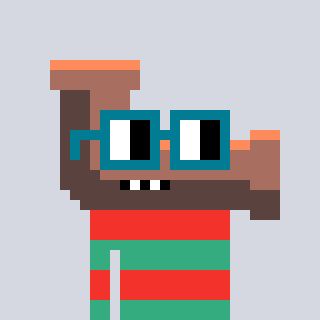
a pixel art character with square dark green glasses, a pipe-shaped head and a teal-colored body on a cool background